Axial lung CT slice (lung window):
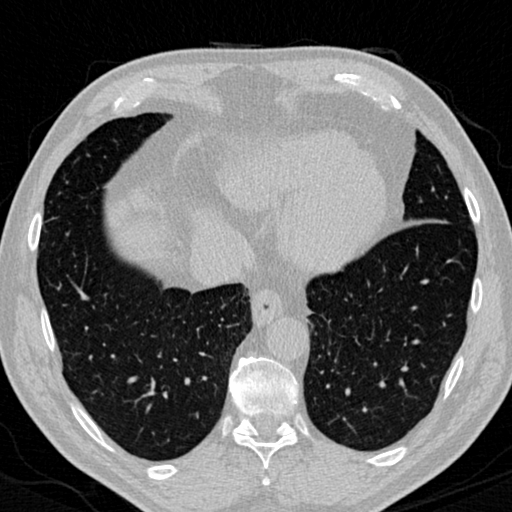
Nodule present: no